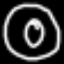
Label: donut